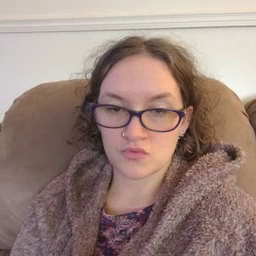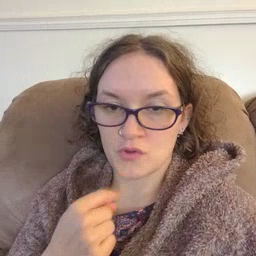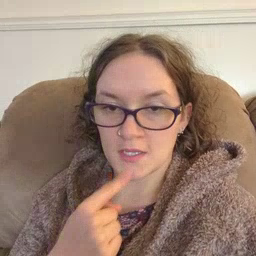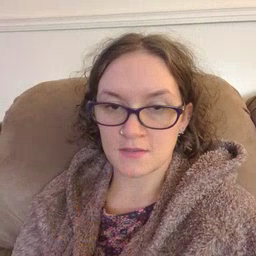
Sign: red